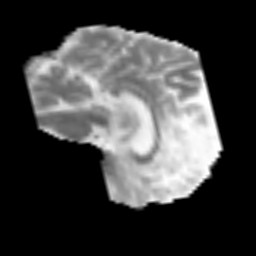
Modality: MD
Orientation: sagittal
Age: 53
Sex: male
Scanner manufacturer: siemens
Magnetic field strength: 3 T
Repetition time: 3.2 s
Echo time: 0.081 s